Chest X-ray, AP view. Patient: 45 years old, sex F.
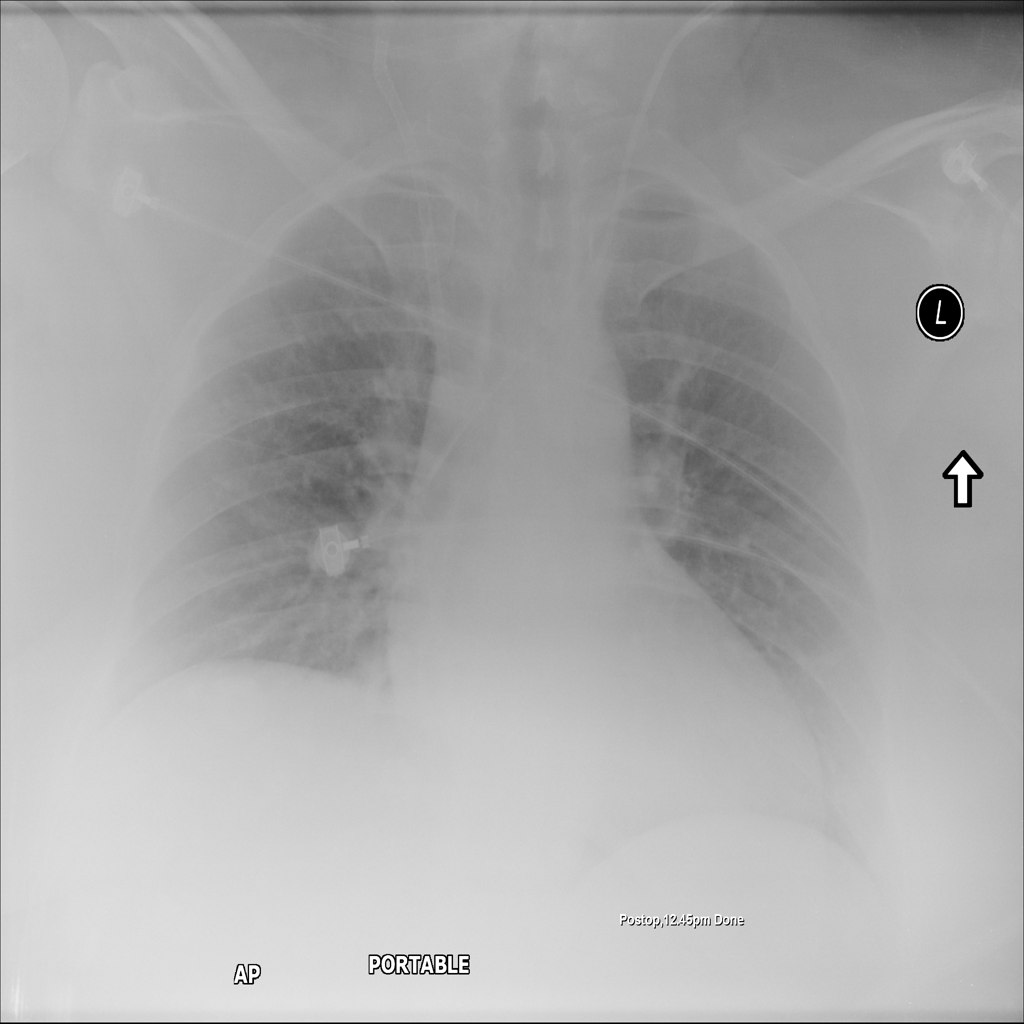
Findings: No Finding